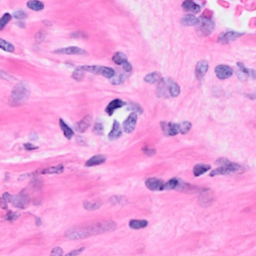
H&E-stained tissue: Breast